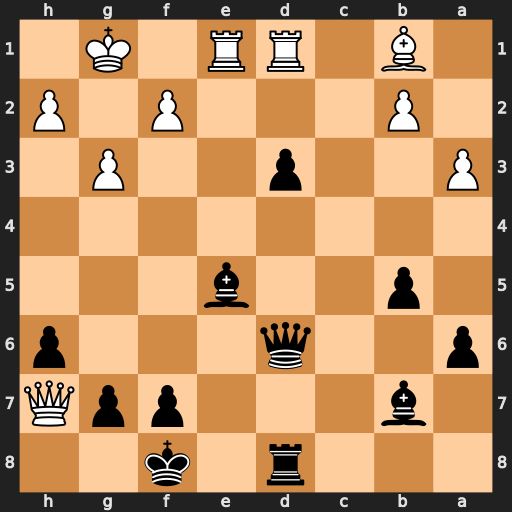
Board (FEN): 3r1k2/1b3ppQ/p2q3p/1p2b3/8/P2p2P1/1P3P1P/1B1RR1K1
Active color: b
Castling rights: -
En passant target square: -
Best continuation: Qd5 Qh8+ Ke7 Rxe5+ Qxe5 Qxd8+ Kxd8